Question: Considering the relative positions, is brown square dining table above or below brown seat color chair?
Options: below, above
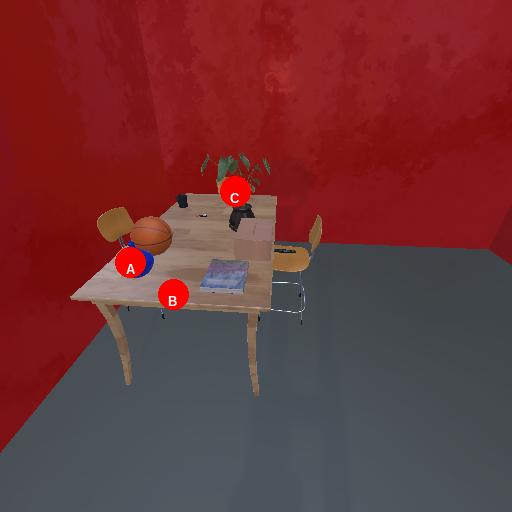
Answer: below